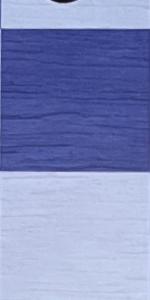
Label: Empty